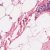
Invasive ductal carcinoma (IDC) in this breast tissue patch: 0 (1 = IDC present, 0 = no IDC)